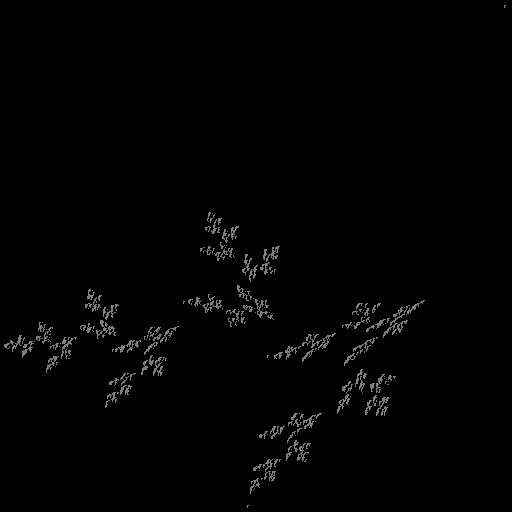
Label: bud